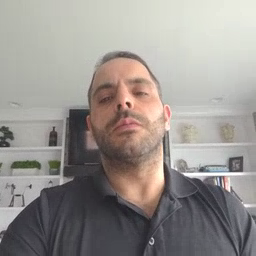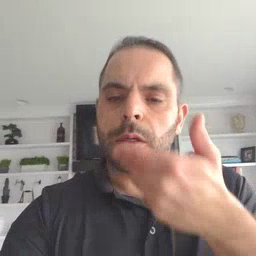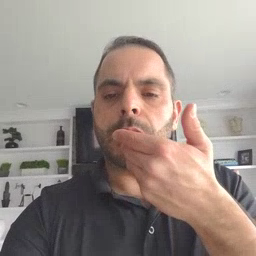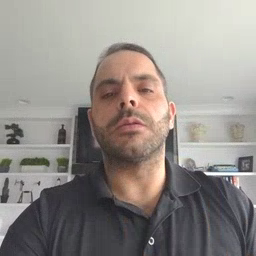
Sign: pizza